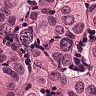
Metastatic tissue present: yes